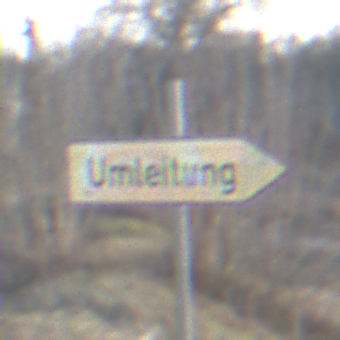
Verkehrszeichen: UmleitungswegweiserRechtsweisend
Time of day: SunriseSunset
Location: Outdoor (Suburban)
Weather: PartlyCloudy
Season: Winter
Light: Natural